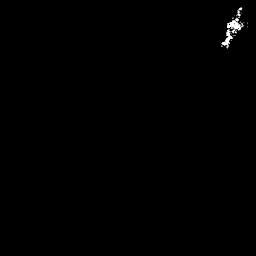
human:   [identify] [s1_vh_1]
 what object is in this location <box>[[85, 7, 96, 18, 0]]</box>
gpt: <ref>1 medium ship at the top right</ref>